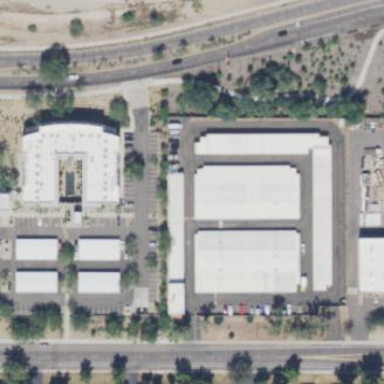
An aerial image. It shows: Warehouse.